Field crop: maize
Growth stage: 2
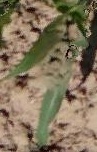
Species: maize